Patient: sex M, age 46
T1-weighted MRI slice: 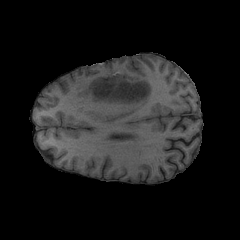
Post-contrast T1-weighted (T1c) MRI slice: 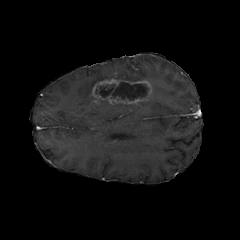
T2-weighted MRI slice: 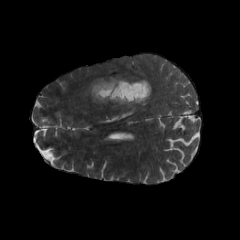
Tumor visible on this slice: yes
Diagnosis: Glioblastoma, IDH-wildtype
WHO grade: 4